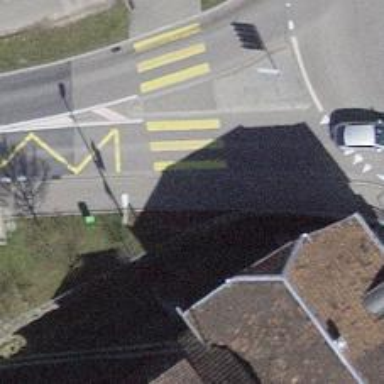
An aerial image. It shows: Sidewalk along the footway.